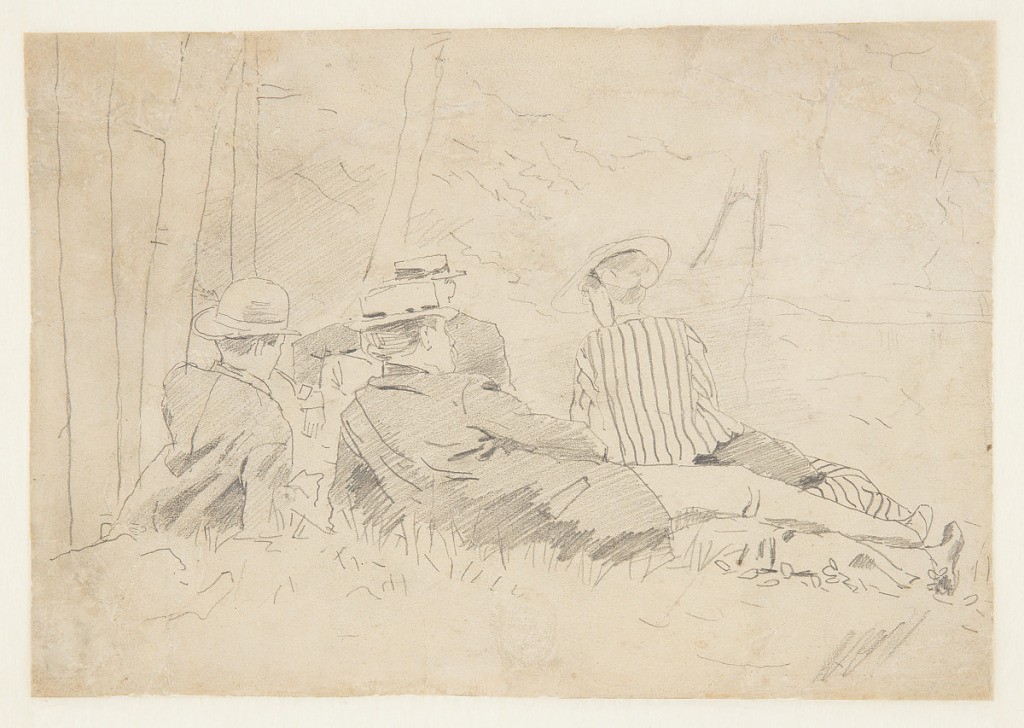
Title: Study for "The Fishing Party"
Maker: Winslow Homer, American, 1836–1910
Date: ca. 1869
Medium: Graphite on tan wove paper
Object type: Drawing
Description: Horizontal view of three men and one woman, lying on the ground before trees.